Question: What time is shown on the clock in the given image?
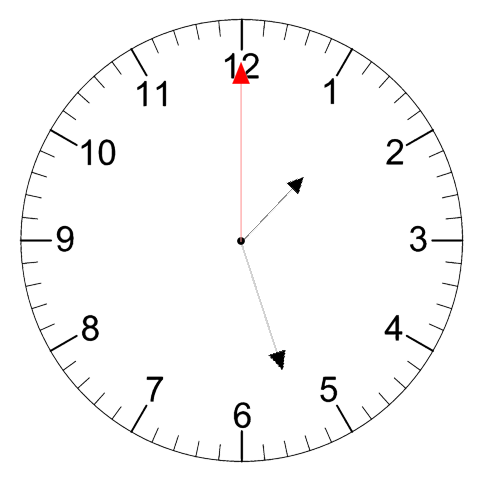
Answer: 01:27:00